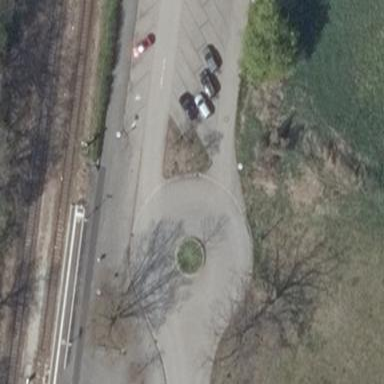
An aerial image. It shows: Cobblestone road in residential area with roundabout junction.